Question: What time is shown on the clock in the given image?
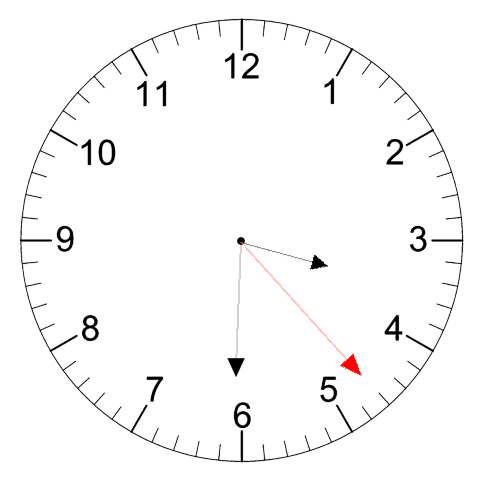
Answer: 03:30:23